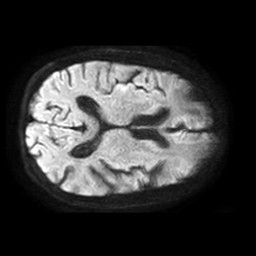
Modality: TRACE
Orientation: axial
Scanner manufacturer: philips
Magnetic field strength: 1.5 T
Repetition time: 3.403 s
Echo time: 0.06922 s